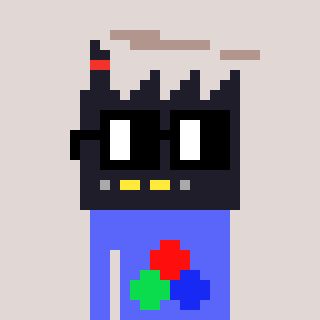
a pixel art character with square black glasses, a factory-shaped head and a purple-colored body on a warm background